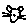
Label: cat